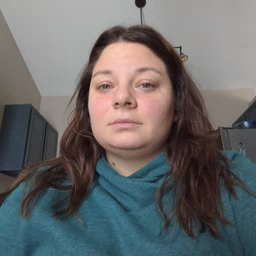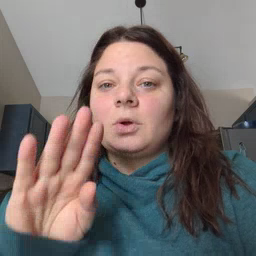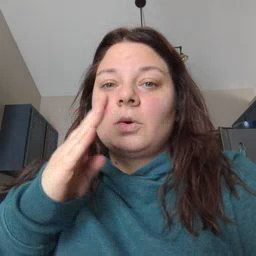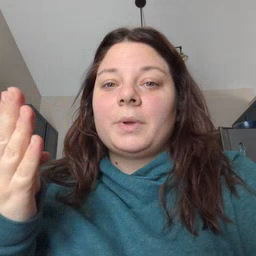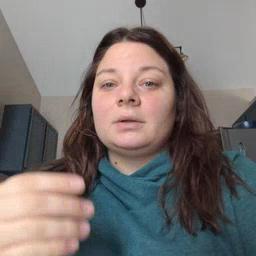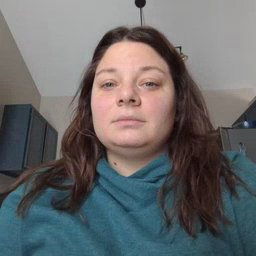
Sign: open